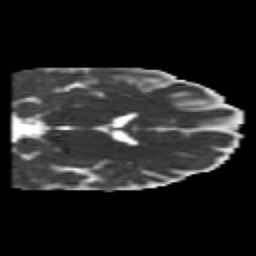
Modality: MD
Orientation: coronal
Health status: healthy
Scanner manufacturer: philips
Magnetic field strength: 3 T
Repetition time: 6.964 s
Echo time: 0.092 s